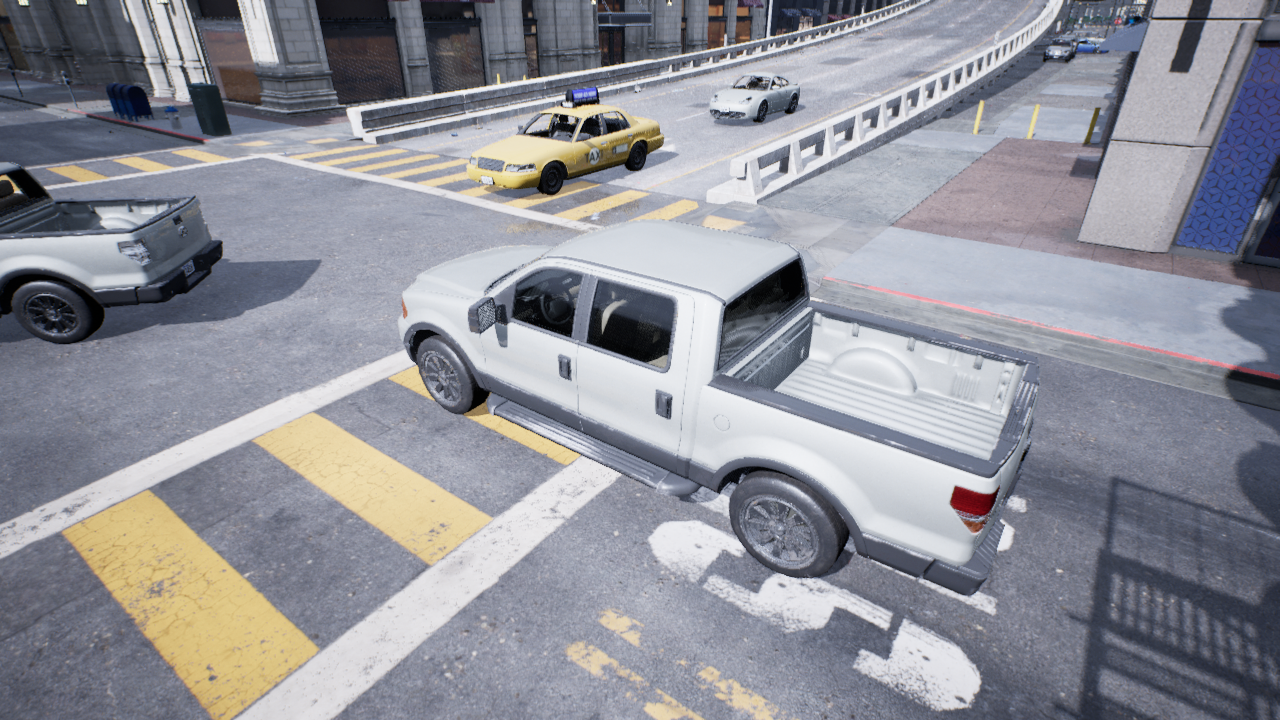
Venue: residential
Lighting: overcast
Vehicle rig: pickup